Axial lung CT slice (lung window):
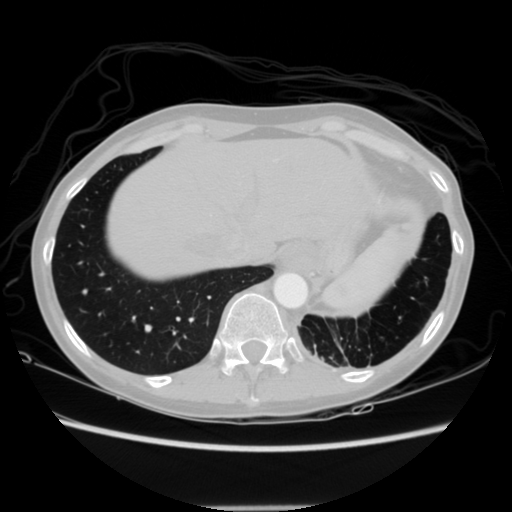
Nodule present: no